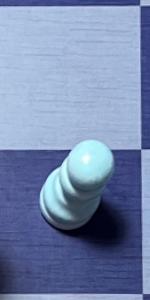
Label: Pawn_White